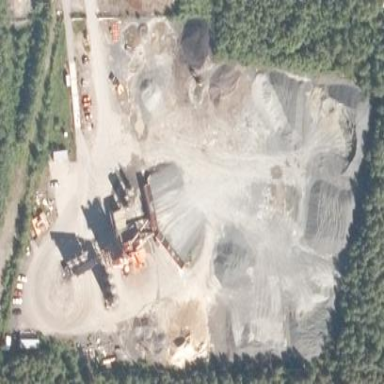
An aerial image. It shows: Quarry area.